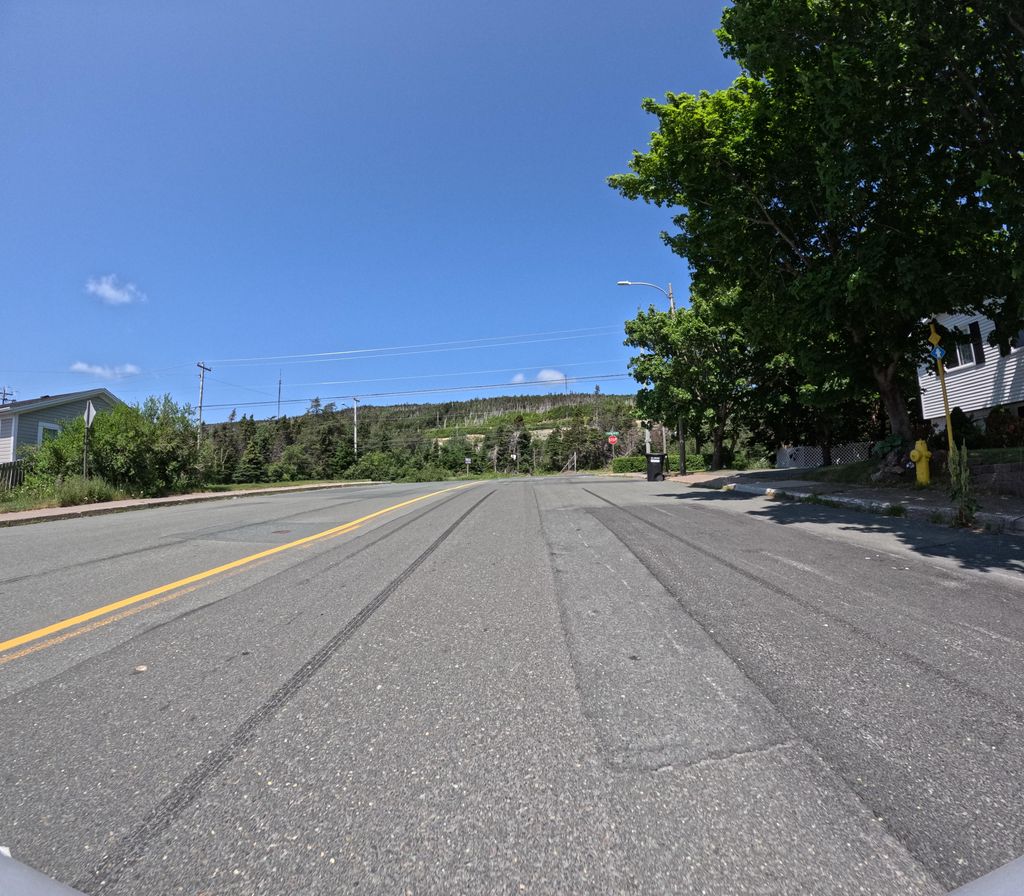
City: st_johns